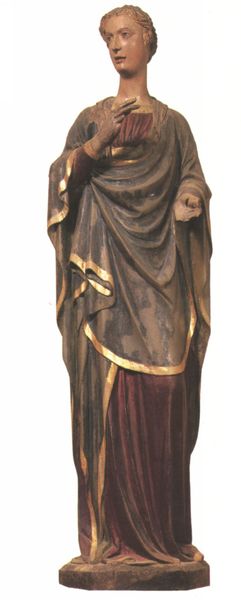
Titel: Teil einer Verkündigungsszene
Institution: Florenz, Bargello
Schlagwörter: hand, umhang, finger, frau, holz, rot, falten, mensch, stehen, hals, schlank, figur, gewand, gold, stehend, borte, gotik, skulptur, statue, bordüre, bemalt, toga, mittelalter, segen, mesch, langer hals, handstellung, frau/mann